Question: I am trying to storyboard a fairly basic app. It has a tableview with some group cells. One of those groups I want to be a 'Clear' button with a red gradient background. Look at email settings, for an individual account there is a 'Delete Account' button that is a red gradient. What is the correct to add this to a table view when using storyboard.
What I have tried:
1.Just a normal table cell. This is not really a button although I could listen for a select on that cell.
1. Change the cell to custom, and add a button to the table cell. I have to change the button to a custom button to get the border to hide.
2. Add a button to the bottom of the table view. Issue here is that the button is wider than all the table cells.
Is there an easy way, or at least a right way to get a button that is the same size as all my table cells with a red gradient?
Added a screen shot of an example for the mail settings panel.
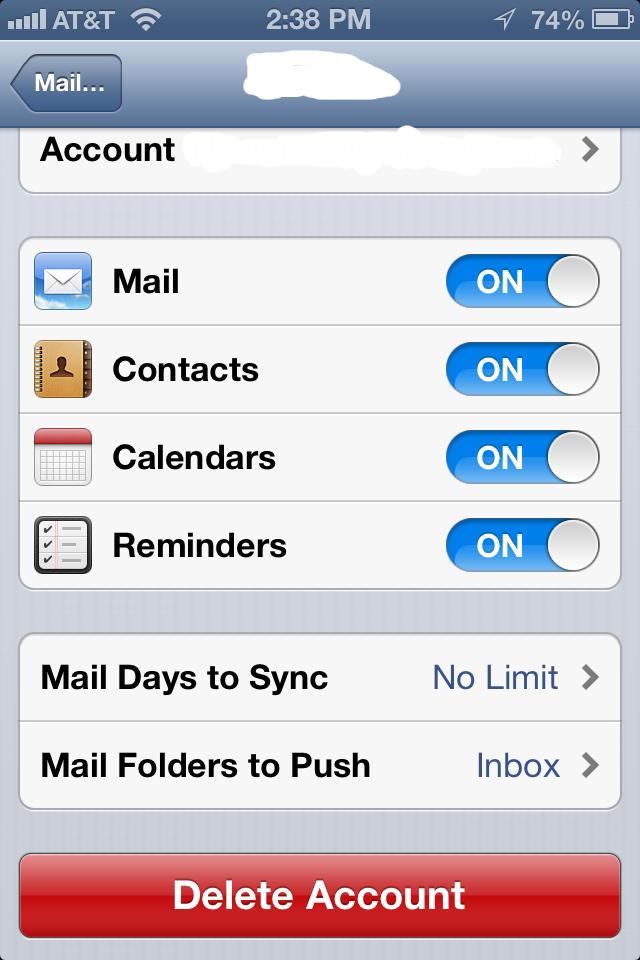
Answer: Drag and drop a view to bottom of your tableview, then drag and drop a button inside of that view.
You can resize that button like any other button, in button settings just choose your image file for the background of the button

If you want them to be same background connect your view to a outlet and change the backgorund to same color:
'''
@property (nonatomic, weak) IBOutlet UIView *lowerView;
@synthesize lowerView;
- (void)viewDidLoad
{
self.tableView.backgroundColor=nil;
self.lowerView.backgroundColor=nil;
}
'''